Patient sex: M
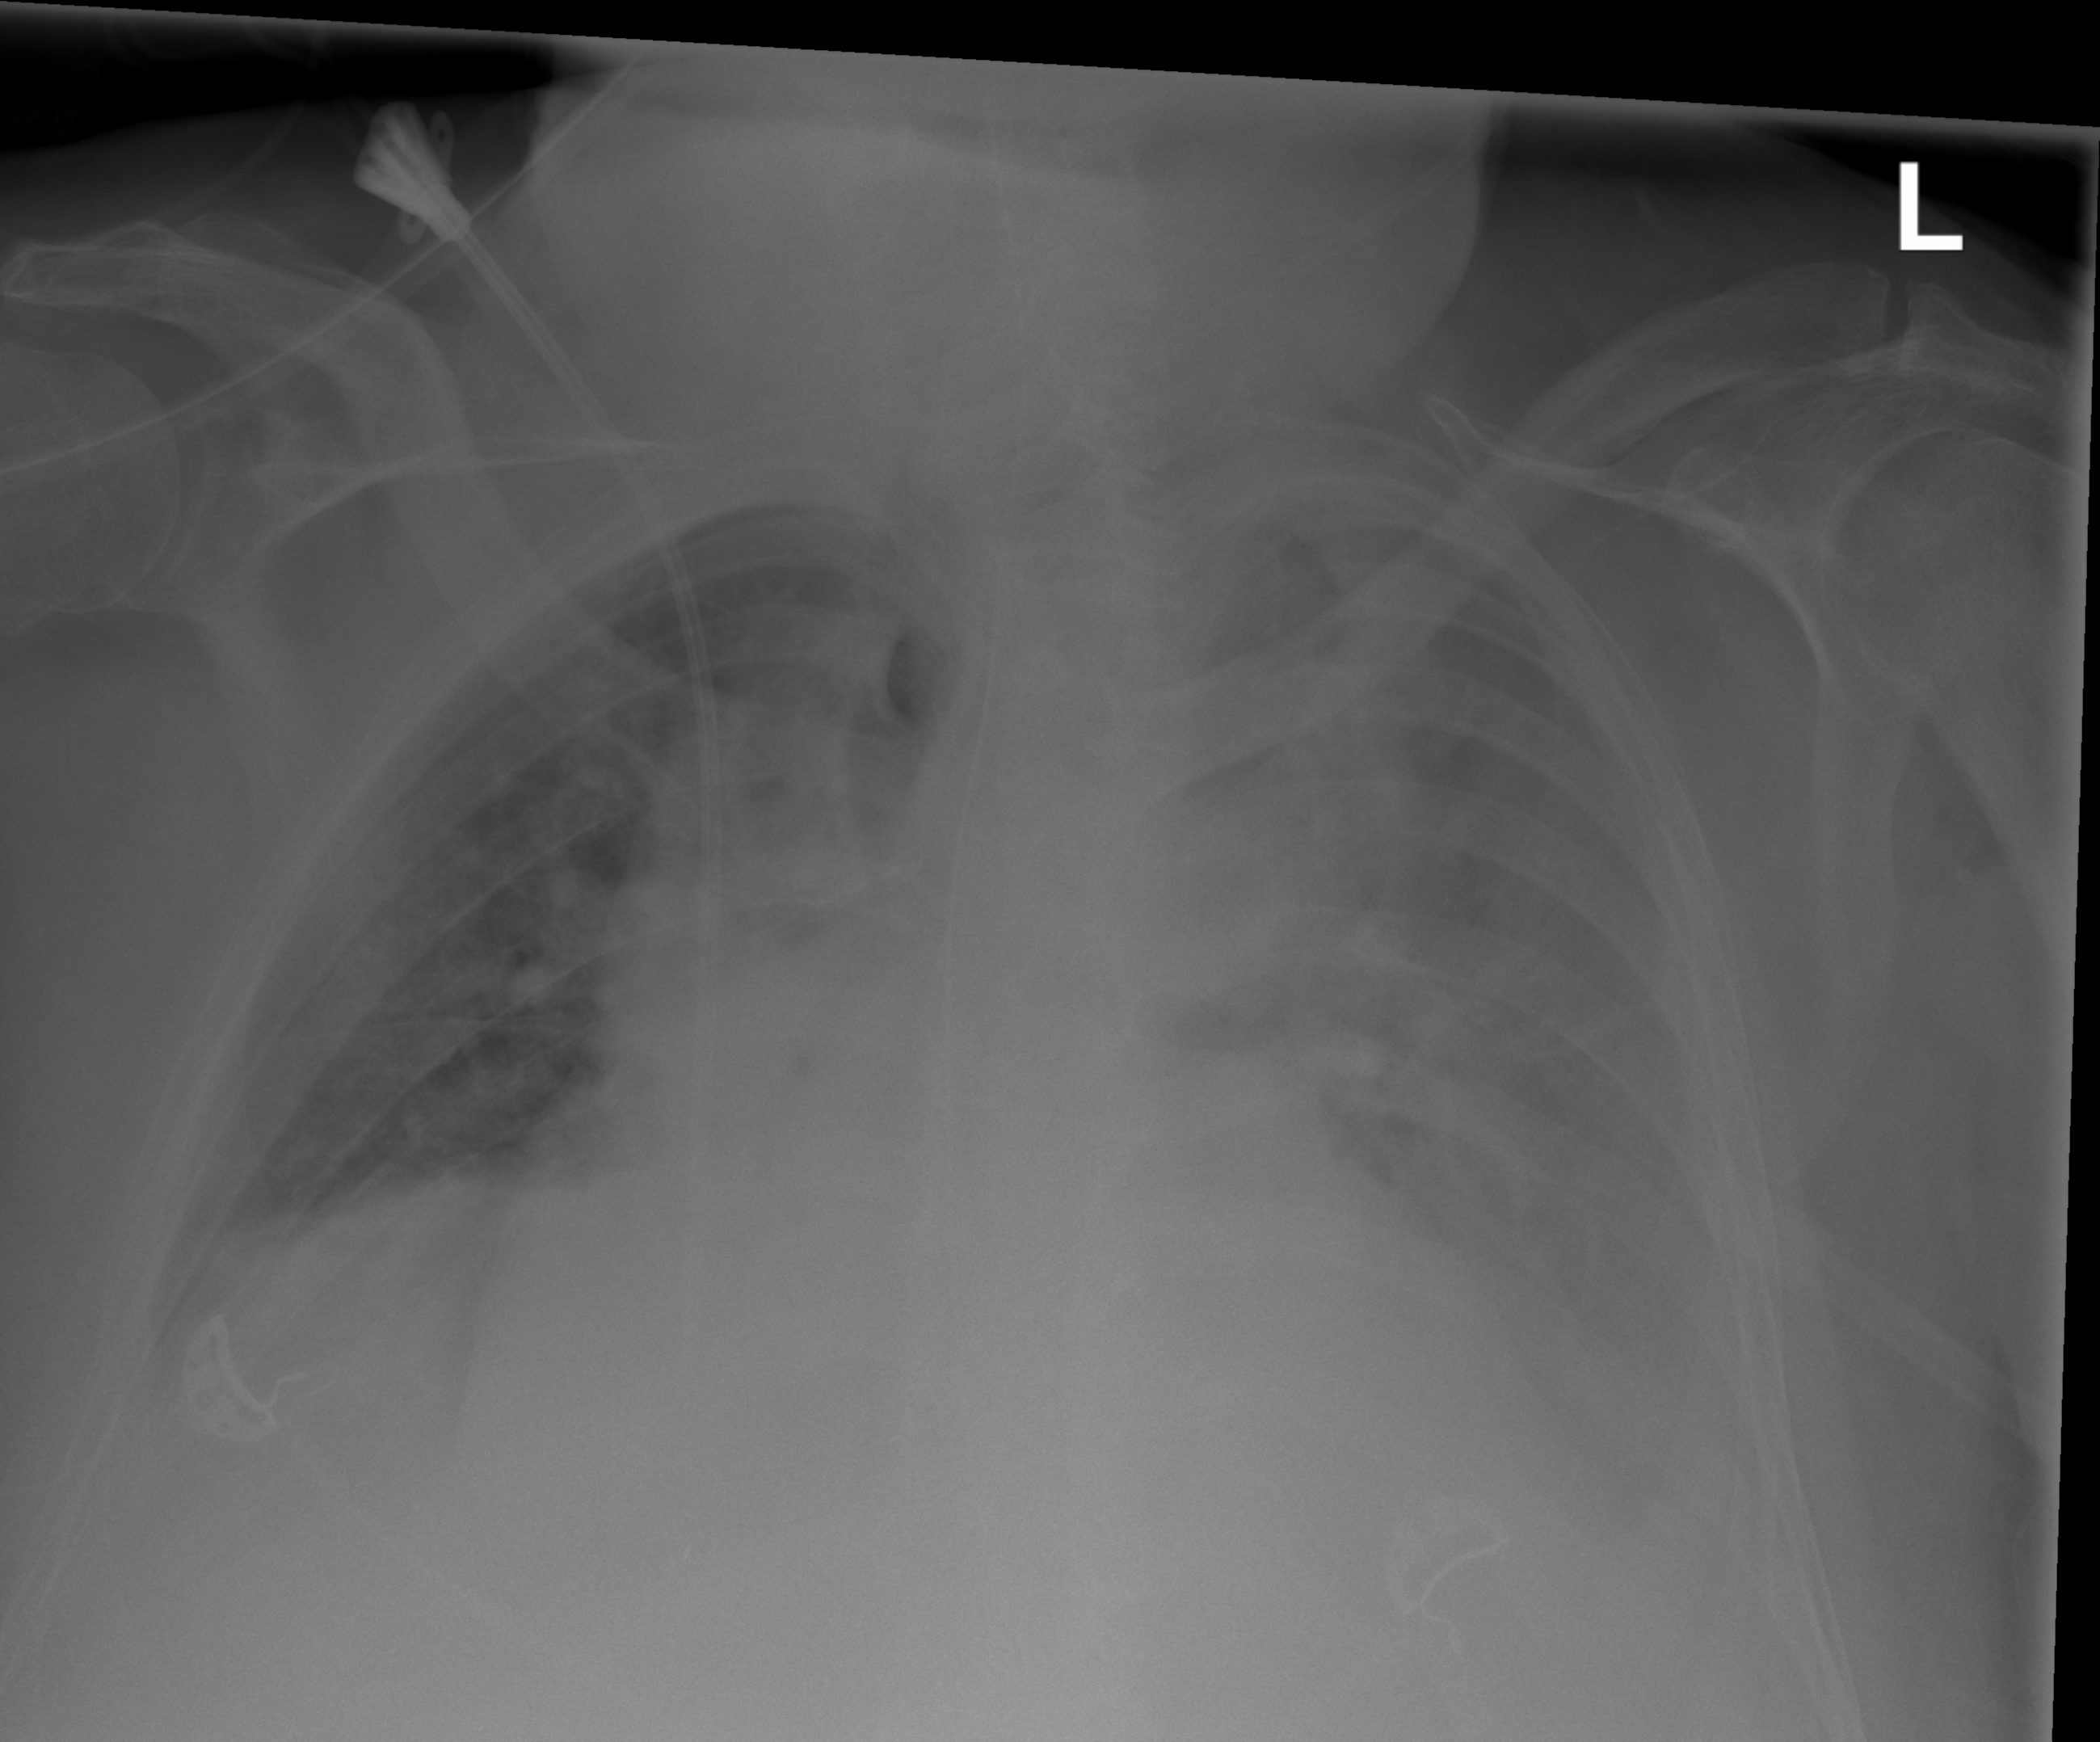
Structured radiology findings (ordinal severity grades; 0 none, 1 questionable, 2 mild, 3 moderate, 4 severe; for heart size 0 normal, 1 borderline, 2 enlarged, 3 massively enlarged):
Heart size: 3
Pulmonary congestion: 3
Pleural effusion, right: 2
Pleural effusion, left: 2
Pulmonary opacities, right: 2
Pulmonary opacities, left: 3
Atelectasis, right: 3
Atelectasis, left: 2